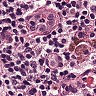
Metastatic tissue present: no